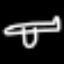
Label: airplane